Field crop: maize
Growth stage: 2
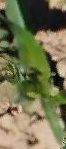
Species: maize